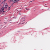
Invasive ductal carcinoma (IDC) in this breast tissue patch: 1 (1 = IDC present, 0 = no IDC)